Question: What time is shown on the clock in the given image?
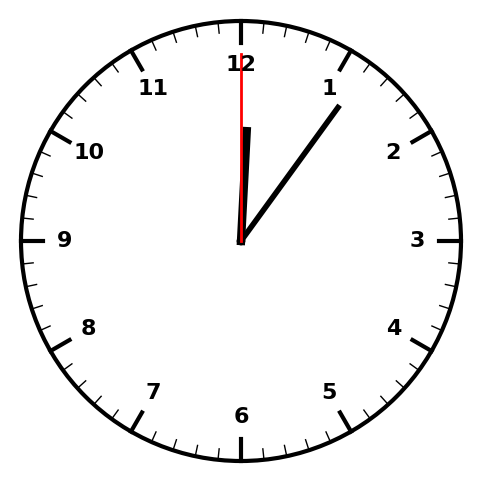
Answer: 12:06:00